Question: I've opened this <URL>. I have the same code that is there, please have a look at that.
I'm getting the 'comment' body on the fly, perfectly fine, Now I want to fetch the user 'name' and 'image' when the user leaves a comment and show it on the screen below the post description.
Right now I can get only the 'user_id', how can I get the 'user_name' and the image?
My comments table where I'm inserting the comments looks like:.
So how can I get the 'user_name' of the user who is leaving a comment, right now I can only get the 'user_id'
For better understanding, I want to get the 'user_name' below this line in
'''
$(".show_comments_"+post_id).append("<div style = 'color:red;'>"+data.msg+"</div>")
'''
You can see I've tried for the name, but I'm unable to get the 'user_name' and 'image' who is leaving a comment.
:
I've 'models' that have the perfectly fine relations from 'posts' to 'users'
and vice versa.
I'm new to laravel.
Updated :
In Ajax handling 'Controller' I have code something like this :
'''
public function storeComments(Request $request,Comment $body,$post_id){
if($request->ajax()){
$comment = new Comment;
$comment->user_id = Auth::user()->id;
$comment->post_id = $post_id;
$comment->body = Input::get('body');
$comment->save();
return response()->json( ['msg'=>$comment->body,'user_id' =>$comment->user_id] );
}
}
'''
I'm trying to load image but I got the following
<URL>
Thanks In advance.
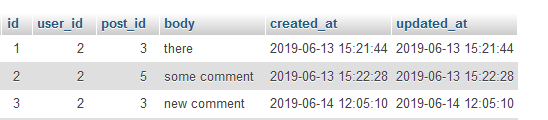
Answer: Try this..
When you do 'Auth::user' it retrieves the current user model which will allow you to access user data
'''
public function storeComments(Request $request,Comment $body,$post_id){
if($request->ajax()){
$comment = new Comment;
$comment->user_id = Auth::user()->id;
$comment->post_id = $post_id;
$comment->body = Input::get('body');
$comment->save();
return response()->json( ['msg'=>$comment->body,'user_id' =>$comment->user_id, 'user_name' => Auth::user()->name, 'user_img' => Auth::user()->image] );
}
}
'''